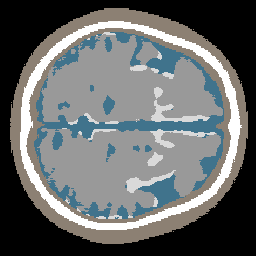
Label: no_lesion